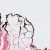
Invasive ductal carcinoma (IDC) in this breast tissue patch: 0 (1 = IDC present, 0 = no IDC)